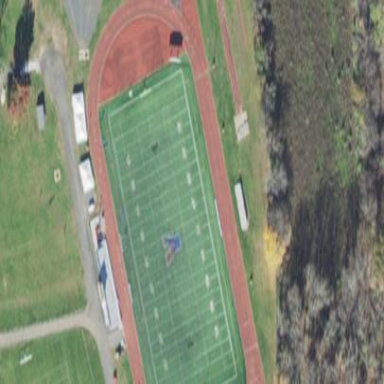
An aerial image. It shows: American football pitch for leisure and sport activities.